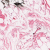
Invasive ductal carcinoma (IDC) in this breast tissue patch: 0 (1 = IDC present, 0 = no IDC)